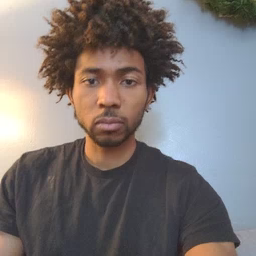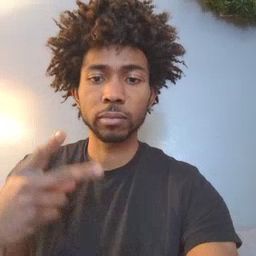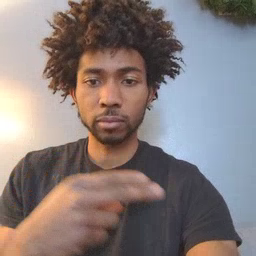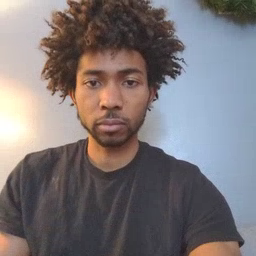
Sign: scissors